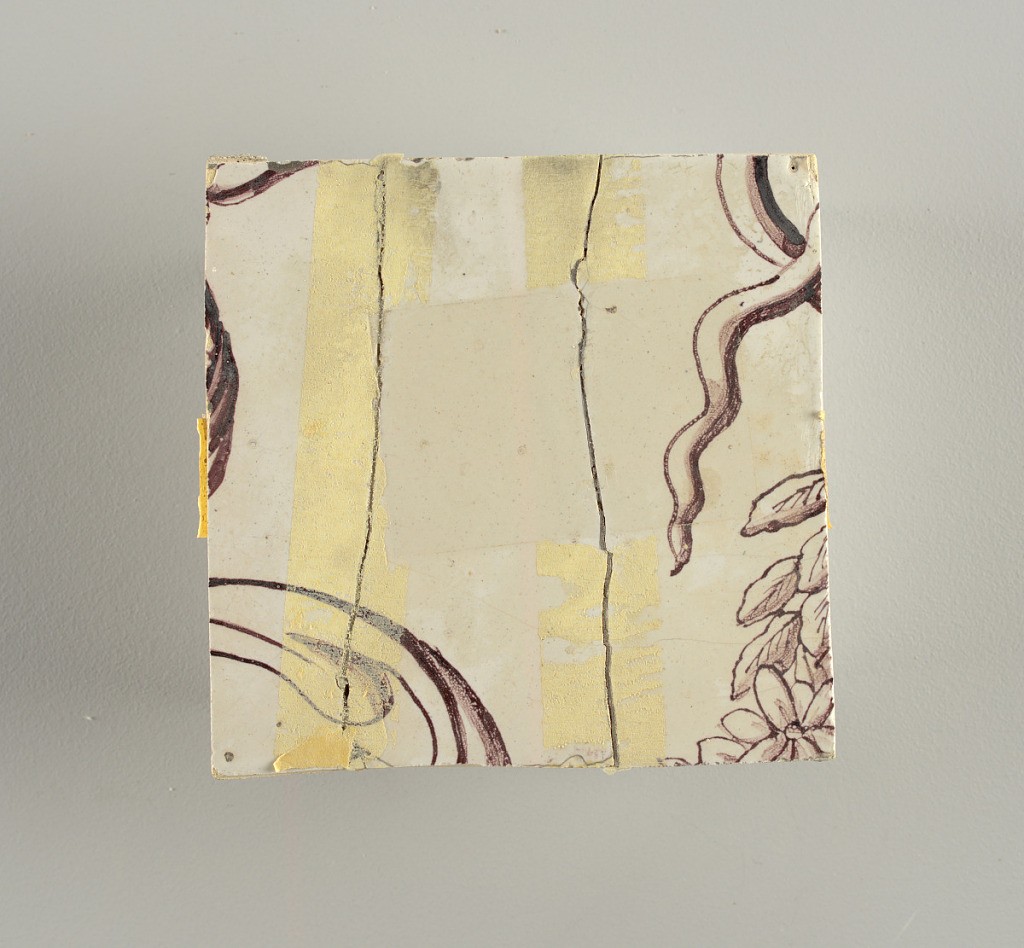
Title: Wall facing
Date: ca. 1725
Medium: tin-glazed earthenware, underglaze
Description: Running design for a frieze or a dado, composed of scrolls of foliage and strapwork, and four repeating motifs--a seated woman in a small upright oval medallion, a putto seated on a rocailled base, and strapwork in axial pattern.  The various panels, A to F, show various repeats of the same design, all being five tiles high and a varying number of tiles wide.